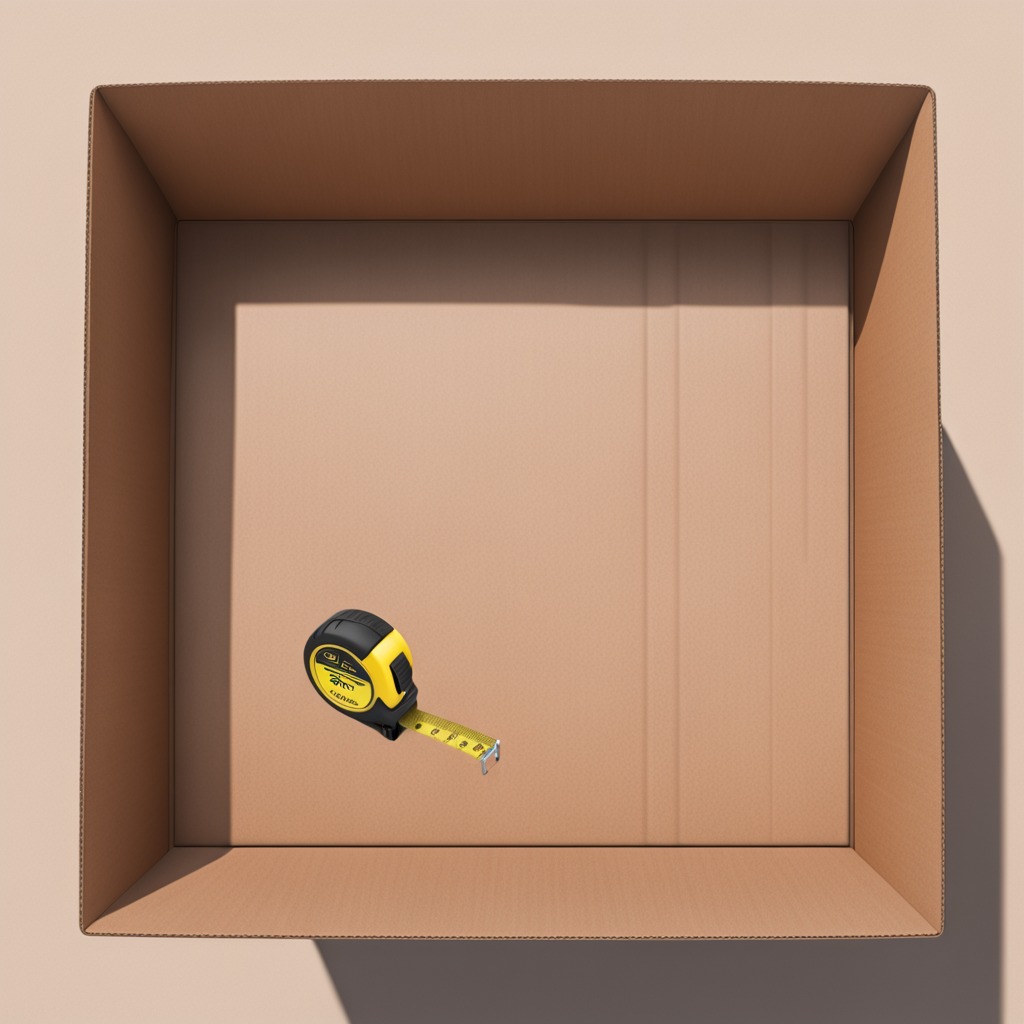
A measuring tape is lying on a cardboard box surface in an outdoor workshop during daytime bright natural light soft shadows slightly creased but